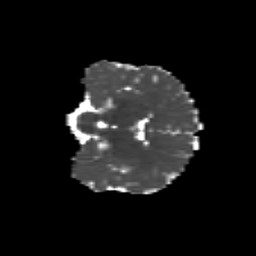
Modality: MD
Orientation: coronal
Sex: female
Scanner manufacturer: siemens
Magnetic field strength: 3 T
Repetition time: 5 s
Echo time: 0.071 s